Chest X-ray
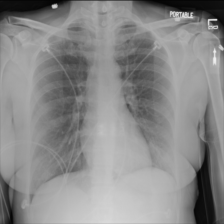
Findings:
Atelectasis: negative
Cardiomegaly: negative
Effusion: negative
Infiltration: negative
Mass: negative
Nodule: negative
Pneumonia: negative
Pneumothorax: negative
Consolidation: negative
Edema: negative
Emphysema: negative
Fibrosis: negative
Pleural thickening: negative
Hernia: negative